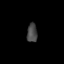
Tissue: prostate
Cell type: Fibroblasts
Senescence score: 0.7295
Nuclear area (px): 190
Mean DAPI intensity: 71.853